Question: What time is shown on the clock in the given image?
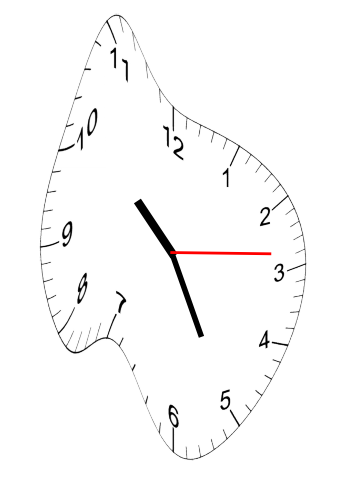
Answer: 10:25:14